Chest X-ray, AP view. Patient: 41 years old, sex M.
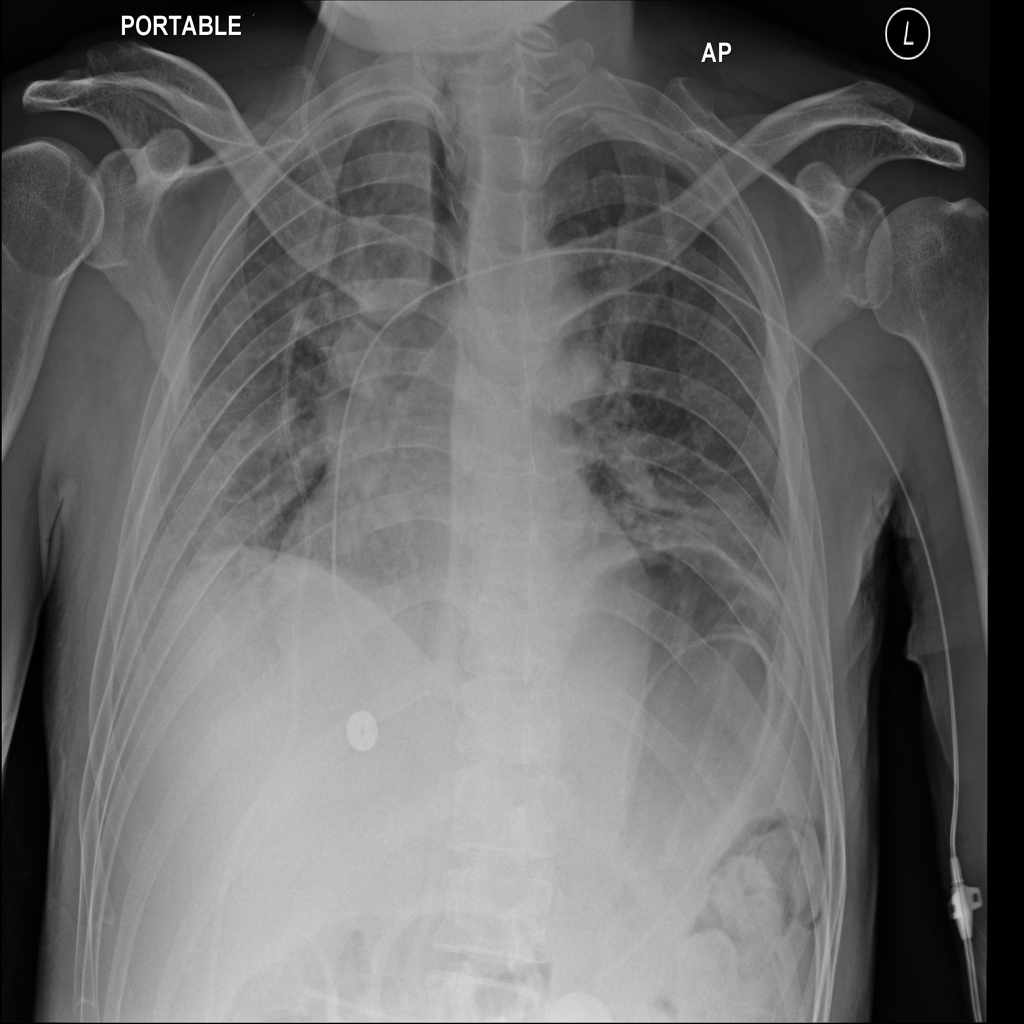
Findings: No Finding